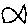
Label: fish